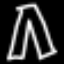
Label: pants